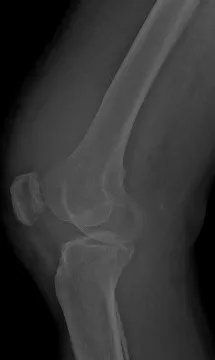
Radiographic findings after the removal of large loose body. Lateral. X-ray of the knee.
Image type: radiology (x_ray)